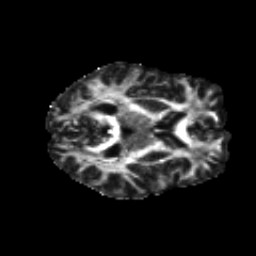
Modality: FA
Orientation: axial
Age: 25
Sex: male
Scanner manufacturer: siemens
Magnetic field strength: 3 T
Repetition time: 8.8 s
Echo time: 0.085 s